Interaction volume radius: 10 \u00c5
Interaction volume height: 20 \u00c5
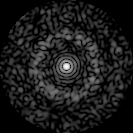
Disorder parameter: 0.8429